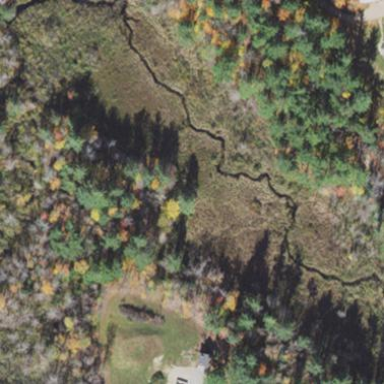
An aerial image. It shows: Wetland area.